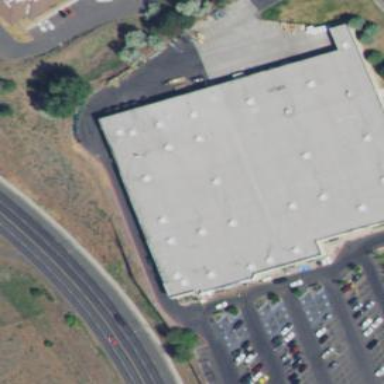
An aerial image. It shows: Retail building.